Field crop: tomato
Growth stage: 1
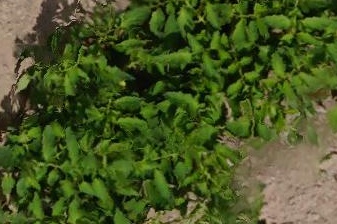
Species: tomato